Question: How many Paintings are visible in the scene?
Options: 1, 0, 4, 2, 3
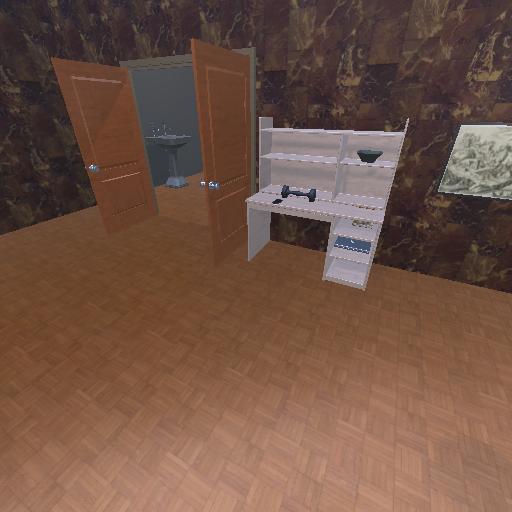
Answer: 1